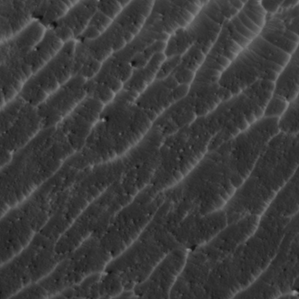
Label: non_frost